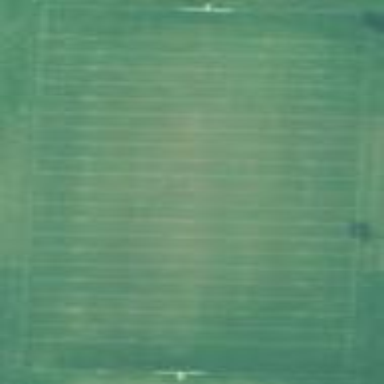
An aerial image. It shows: Pitch for American football.